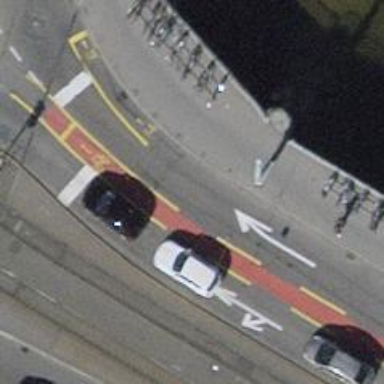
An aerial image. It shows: Asphalt sidewalk on bridge.